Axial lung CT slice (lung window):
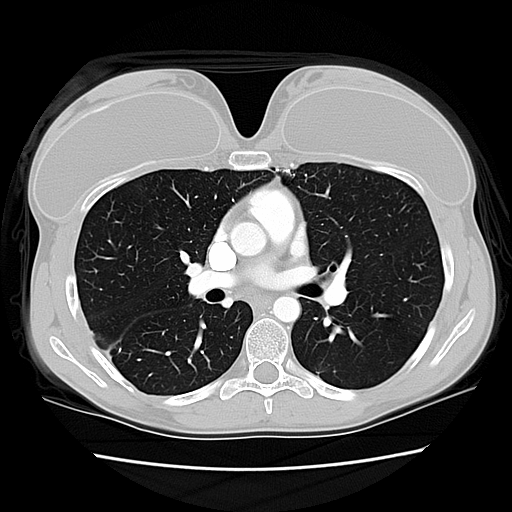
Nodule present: no